Interaction volume radius: 5 \u00c5
Interaction volume height: 15 \u00c5
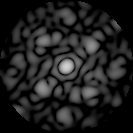
Disorder parameter: 0.5452